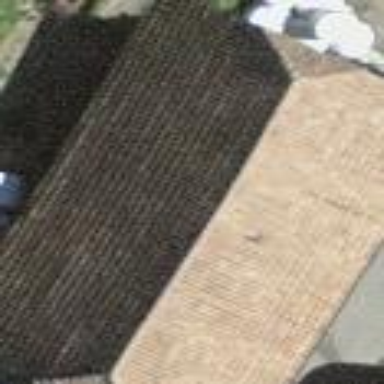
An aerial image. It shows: Rural barn.